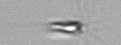
Label: Calciopappus